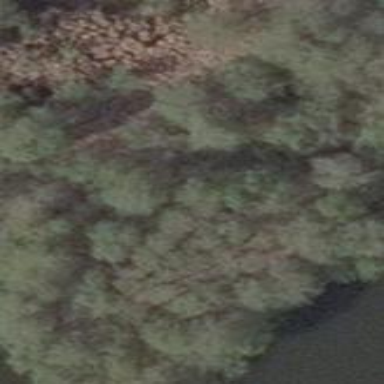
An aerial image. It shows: Forest with mix of leaf types.